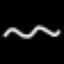
Label: squiggle